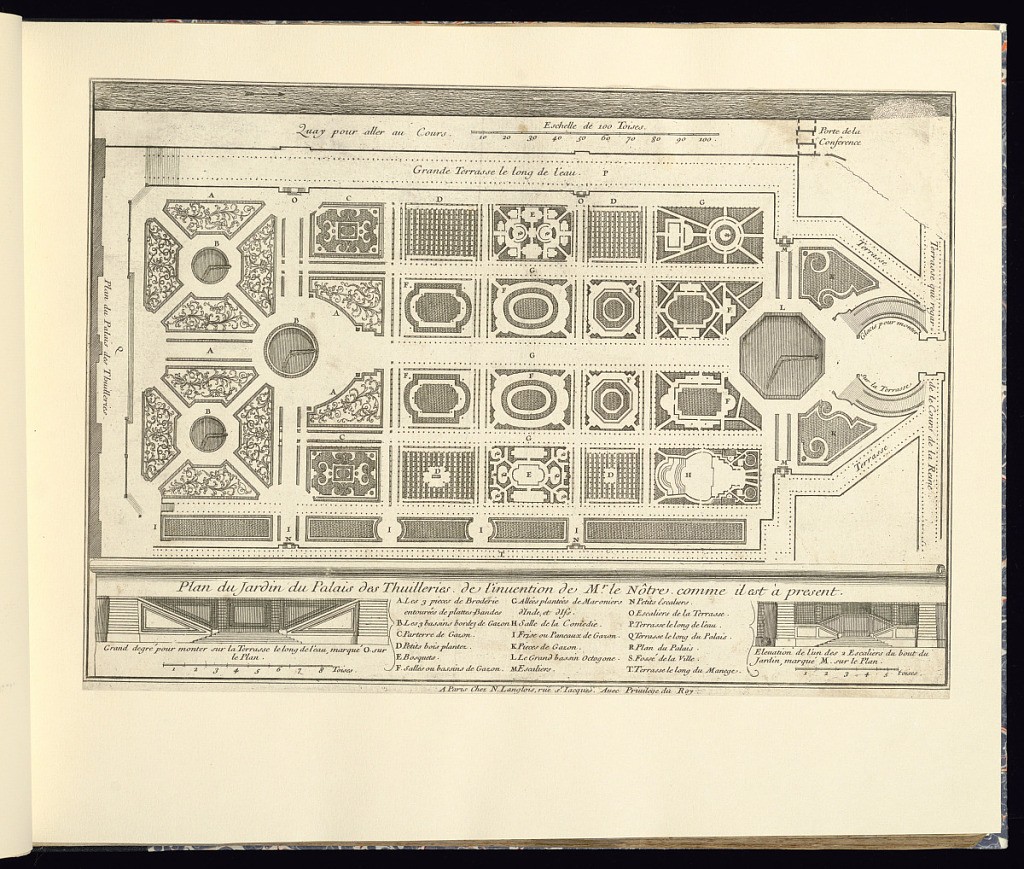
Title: Plan du Jardin du Palais des Thuilleries de l’invention de Mr. Le Nôtre comme il est à present
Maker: Nicolas Langlois, French, 1640 - 1703
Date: late 17th century
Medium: Etching on laid paper
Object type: Print
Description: Plan of the gardens of the Tuileries Palace in Paris with its parterre and staircases. The sections are lettered with an explanatory legend below. Scales for the staircases and garden plan. The river along the top, and the palace along the left side. The plate is titled and signed.